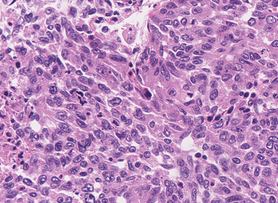
Tumor epithelial tissue: yes
Tumor-associated stroma tissue: no
Normal tissue: no